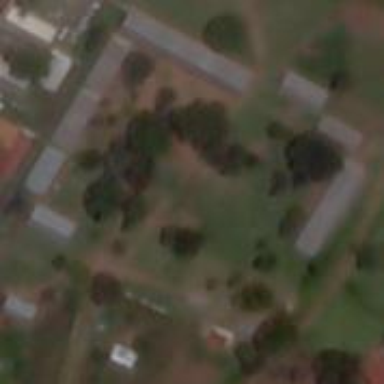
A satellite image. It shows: School.